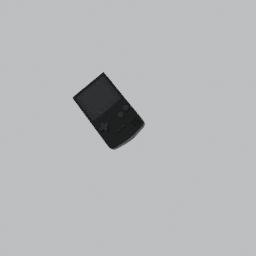
Label: electronics